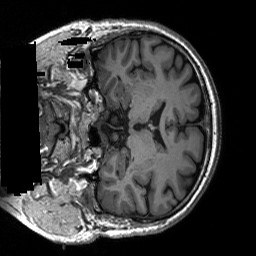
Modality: T1w
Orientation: coronal
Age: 67
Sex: male
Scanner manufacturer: siemens
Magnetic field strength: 3 T
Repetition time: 2.5 s
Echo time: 0.00248 s